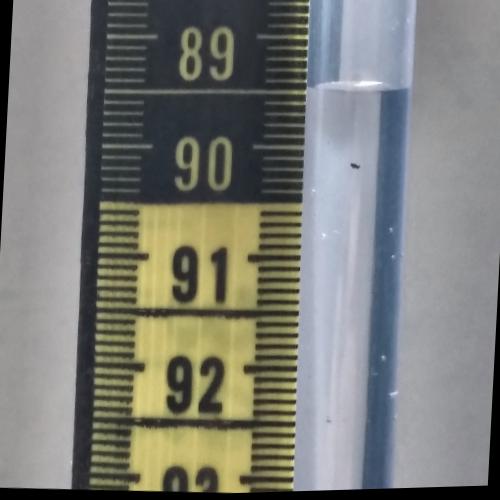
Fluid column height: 89.5 cm